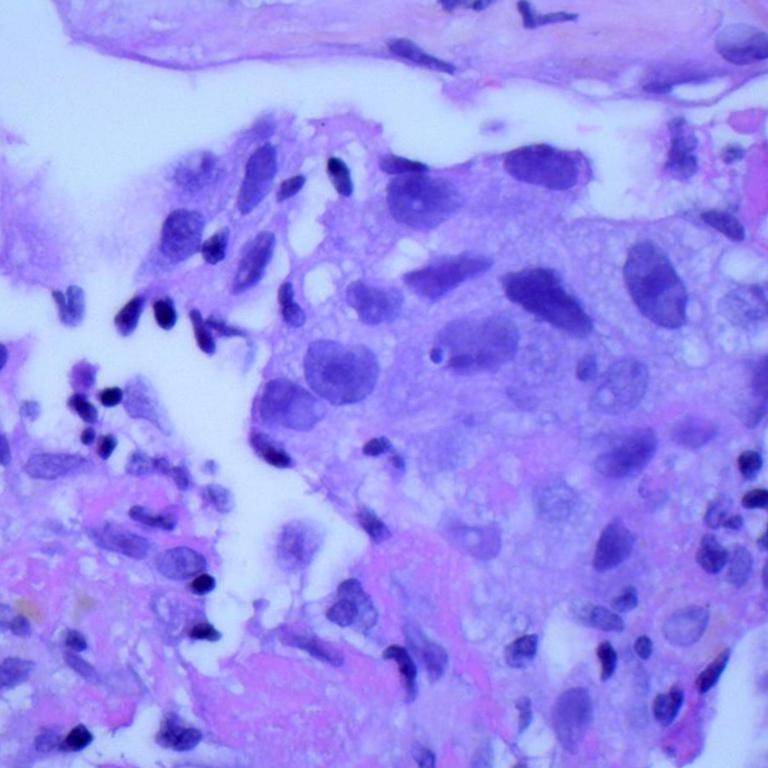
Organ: lung
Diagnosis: adenocarcinomas